Field crop: maize
Growth stage: 2
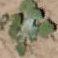
Species: chenopodium